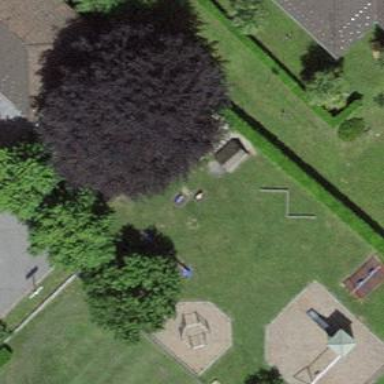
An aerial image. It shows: Playground fenced with chain link around.